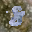
Label: 8